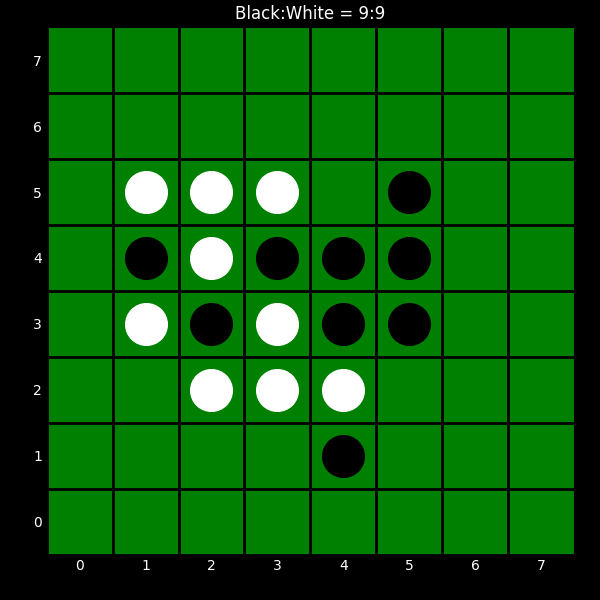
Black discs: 9
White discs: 9